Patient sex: F
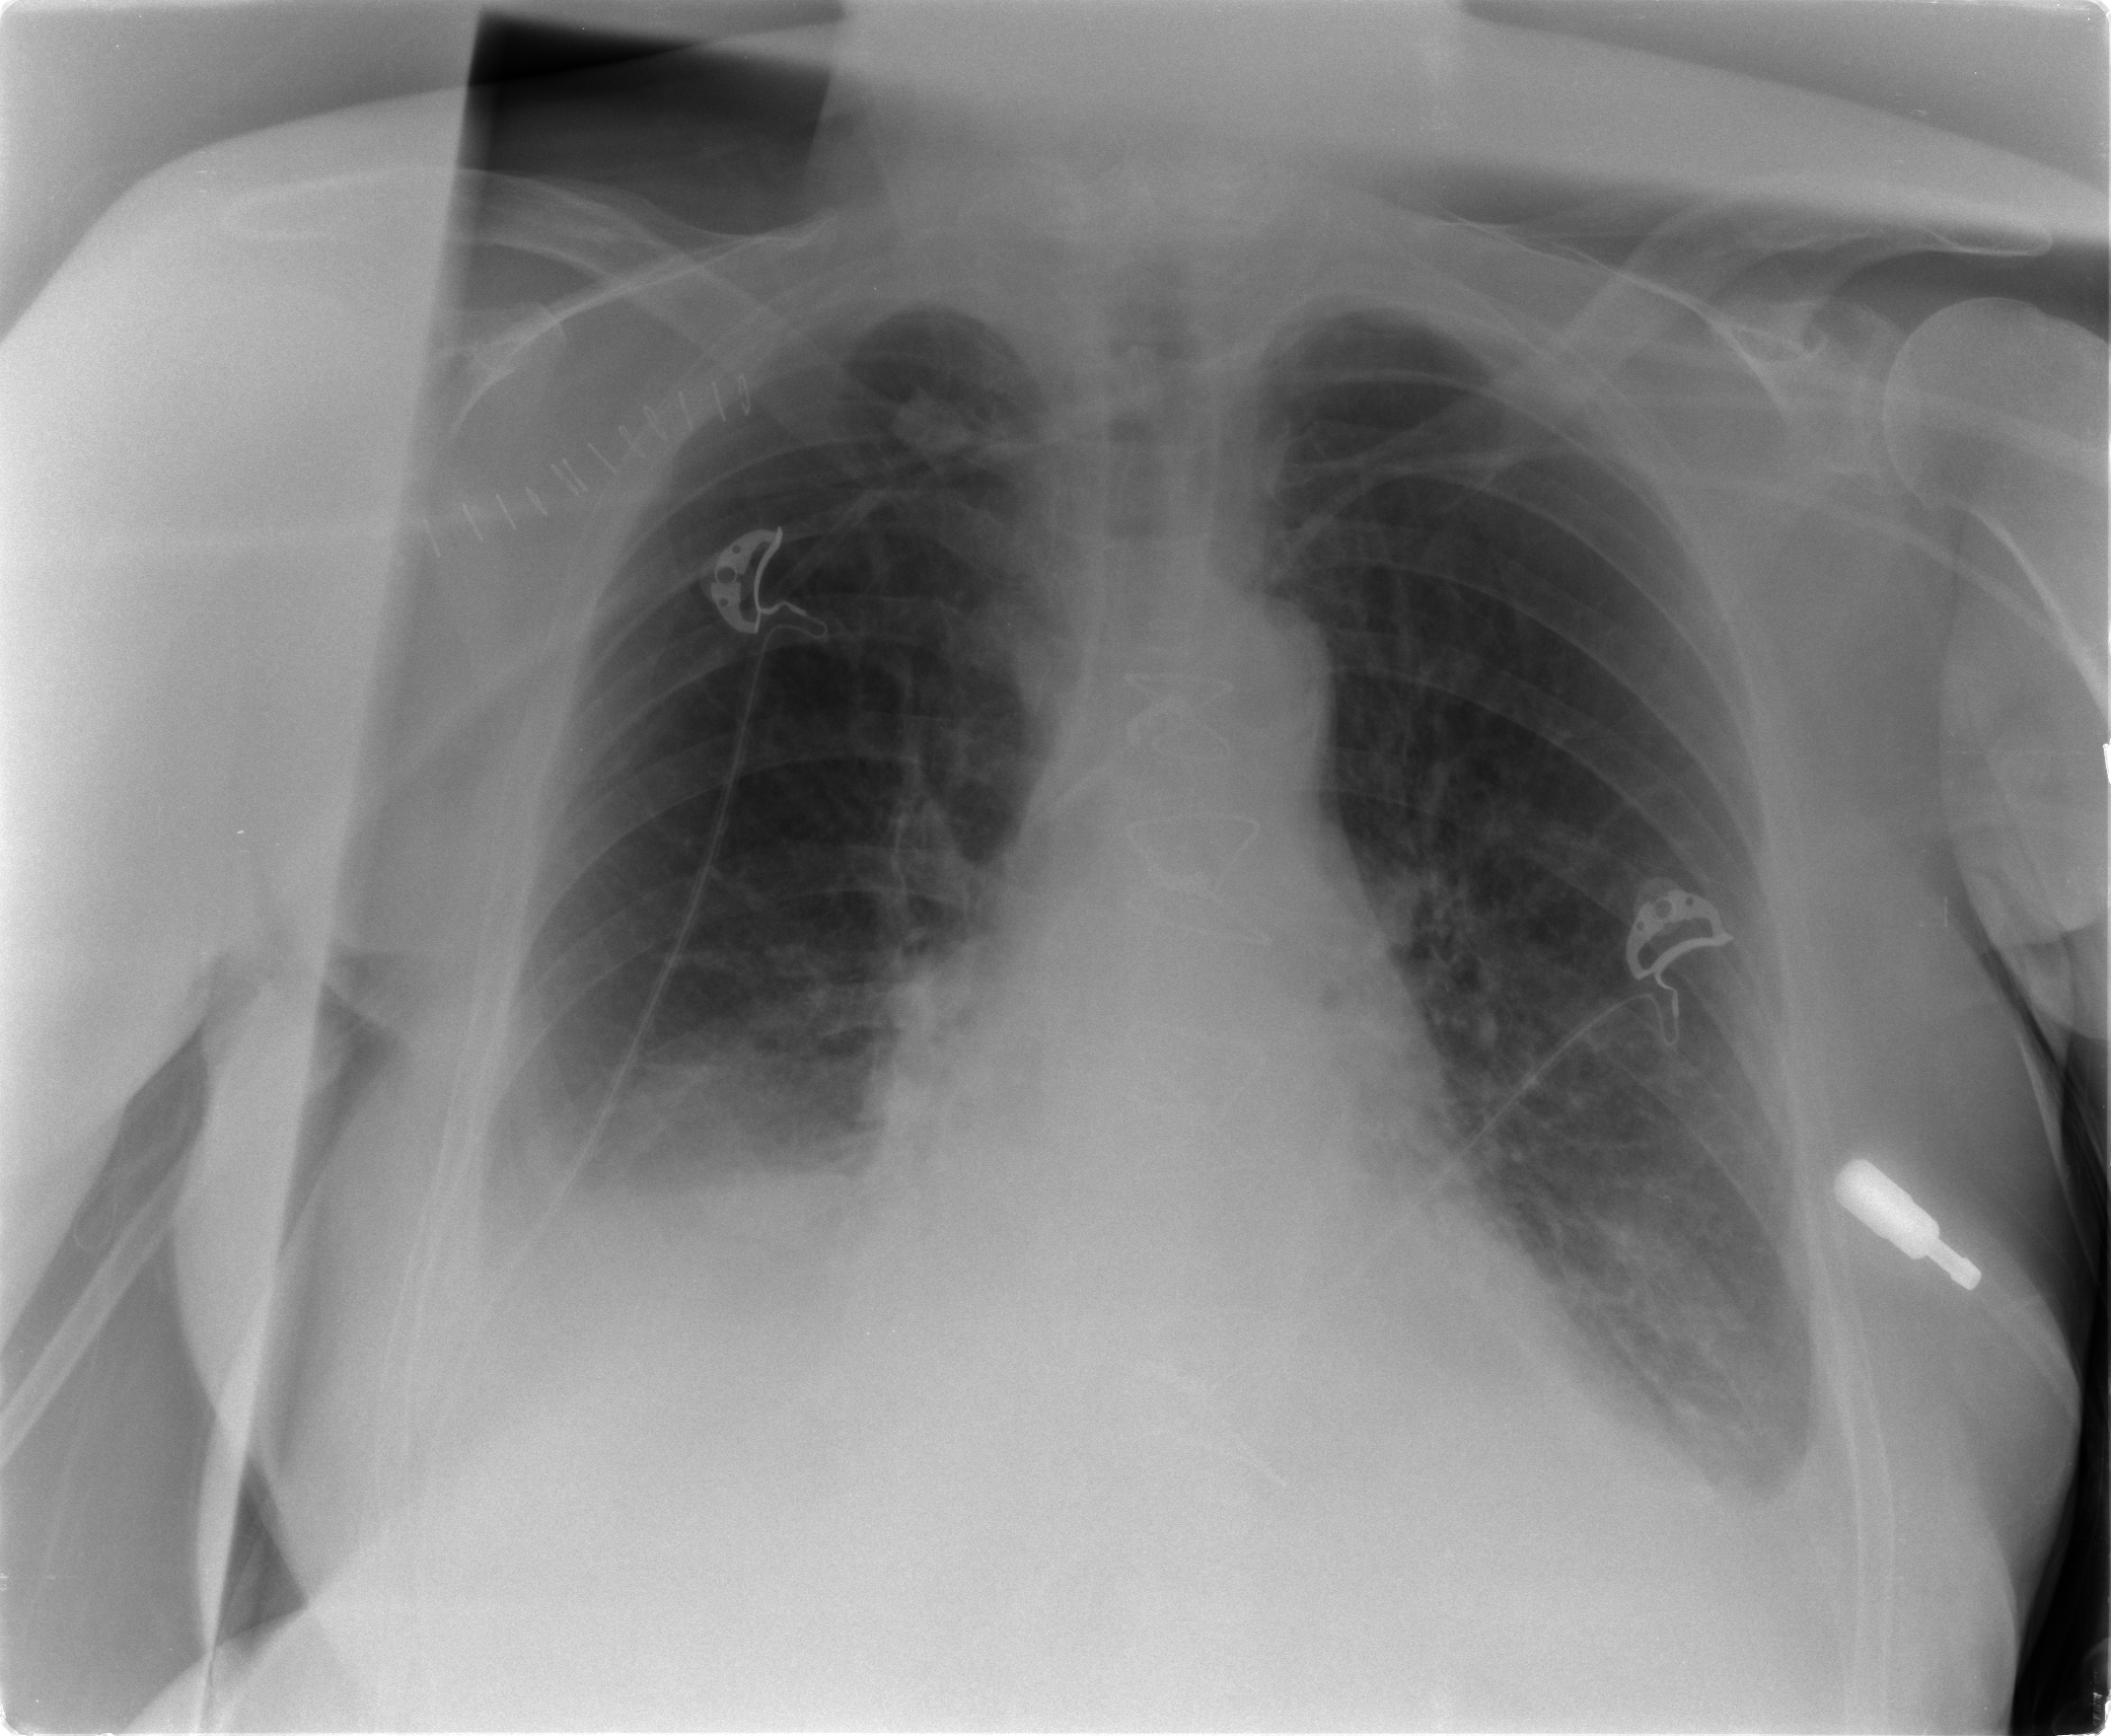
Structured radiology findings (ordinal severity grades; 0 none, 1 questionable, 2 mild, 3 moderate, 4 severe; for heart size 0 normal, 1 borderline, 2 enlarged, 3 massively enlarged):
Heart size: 2
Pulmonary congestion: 1
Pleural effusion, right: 3
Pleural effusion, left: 2
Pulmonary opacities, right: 0
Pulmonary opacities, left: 0
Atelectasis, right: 2
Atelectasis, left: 2